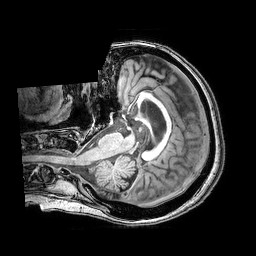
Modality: T1w
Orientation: axial
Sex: female
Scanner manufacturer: philips
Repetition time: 0.008158 s
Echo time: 0.00373 s